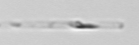
Label: Leptocylindrus